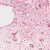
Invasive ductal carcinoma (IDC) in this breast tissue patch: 0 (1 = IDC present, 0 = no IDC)